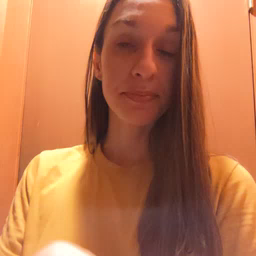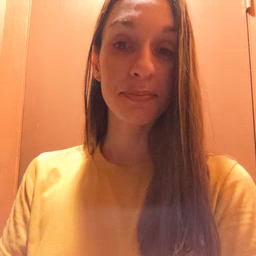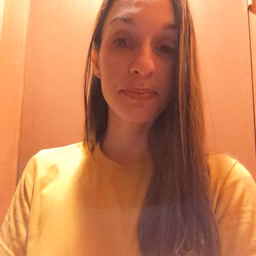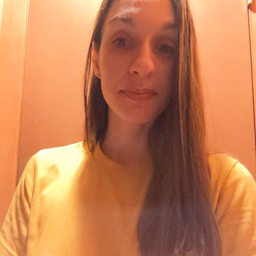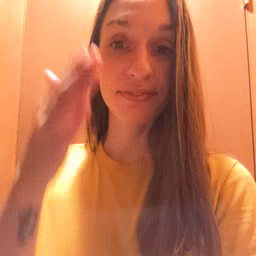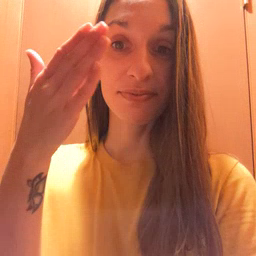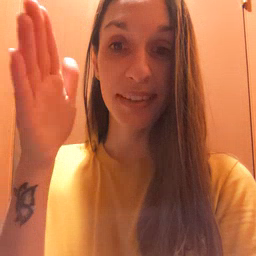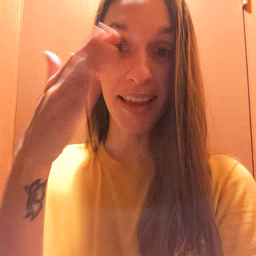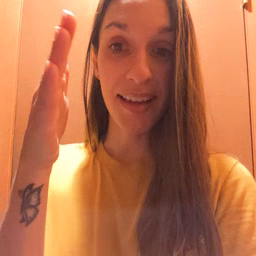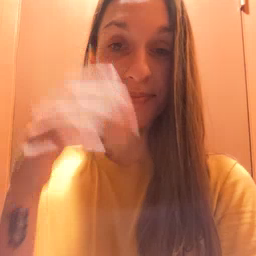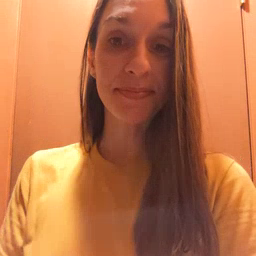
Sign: flag